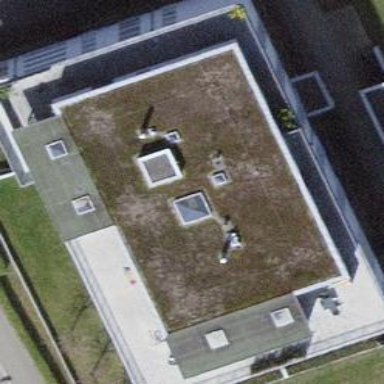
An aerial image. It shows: Apartment building with flat roof.